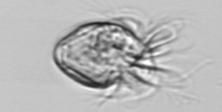
Label: Strombidium_morphotype1